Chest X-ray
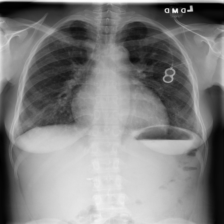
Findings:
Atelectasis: negative
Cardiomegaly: negative
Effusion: negative
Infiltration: negative
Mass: negative
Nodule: negative
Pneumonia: negative
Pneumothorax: negative
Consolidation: negative
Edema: negative
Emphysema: negative
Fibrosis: negative
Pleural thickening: negative
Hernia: negative